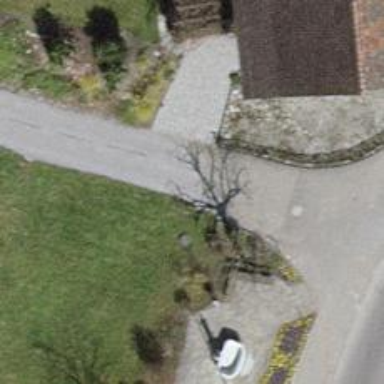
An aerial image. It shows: Brown bench in the vicinity.